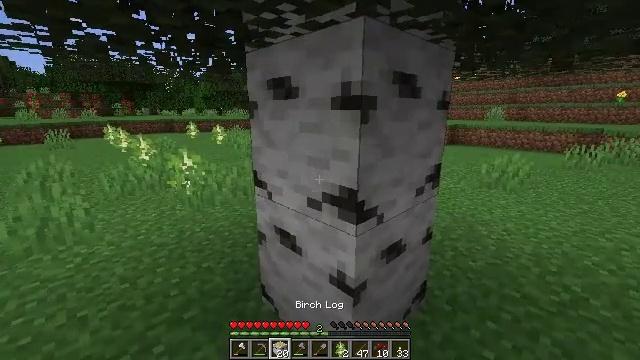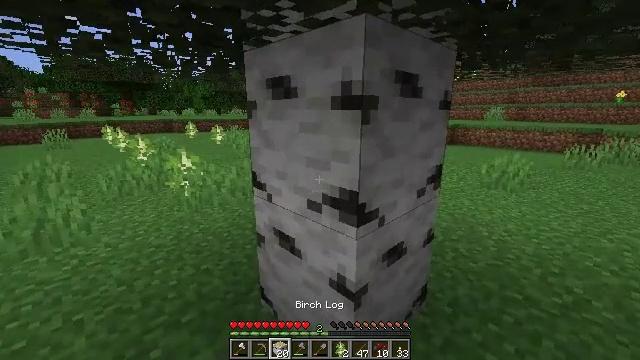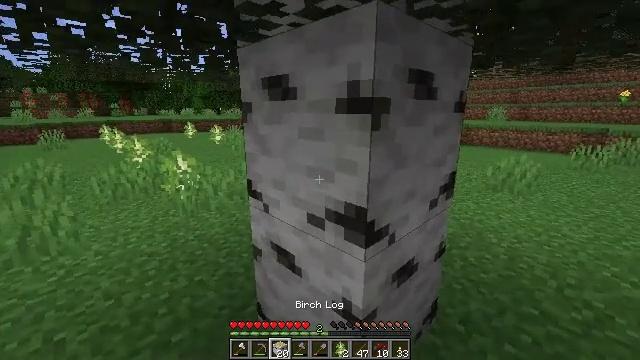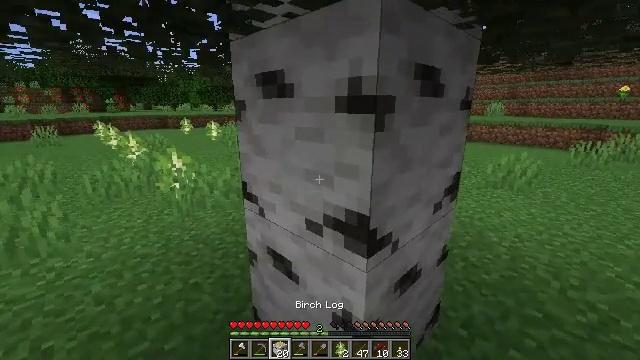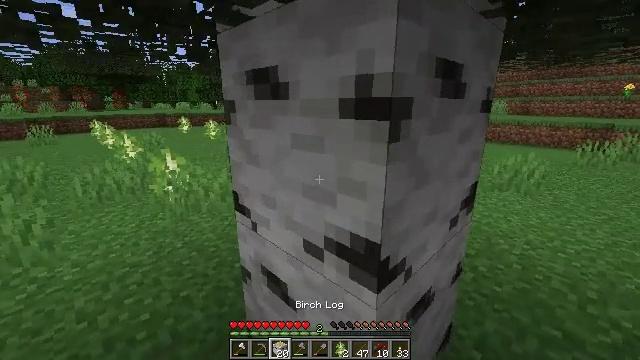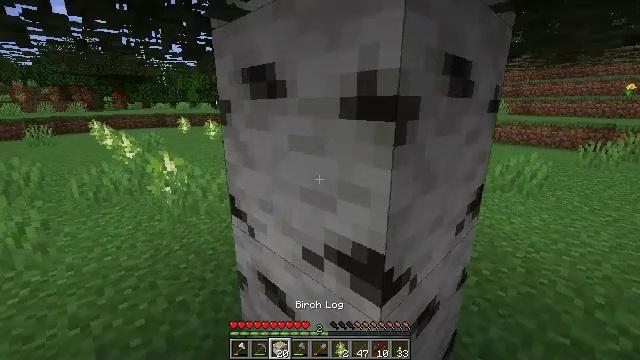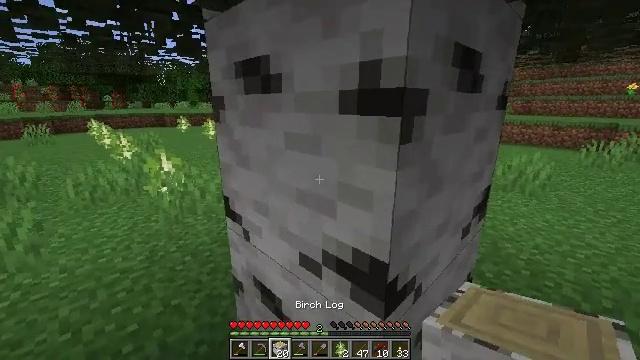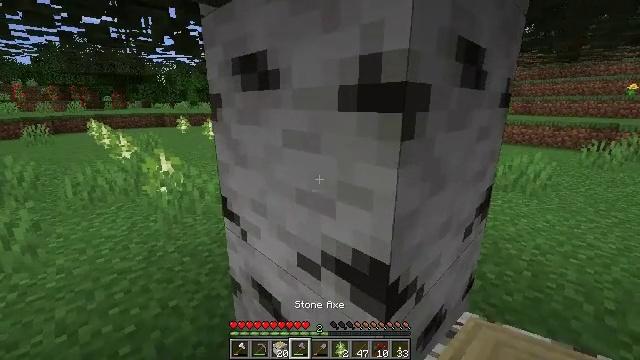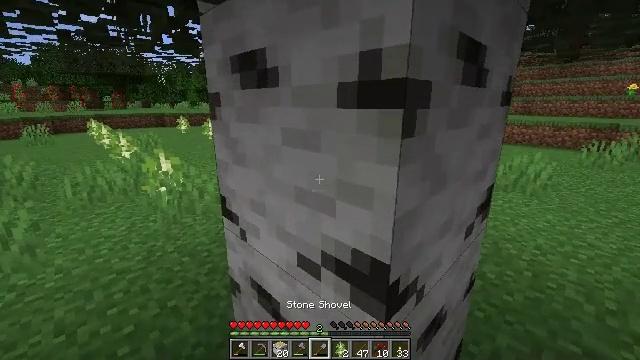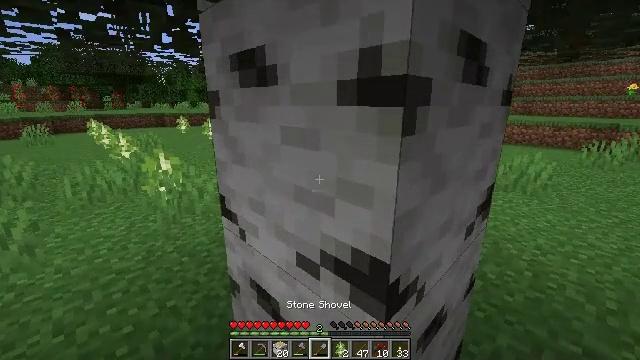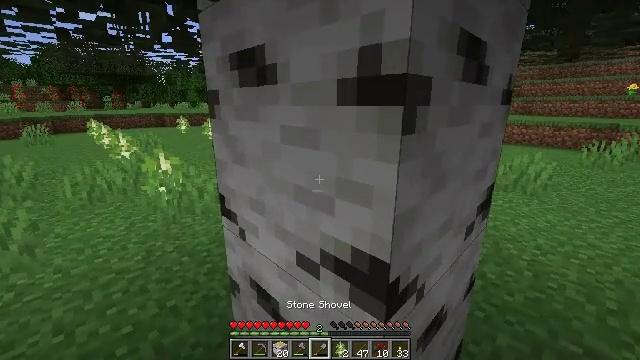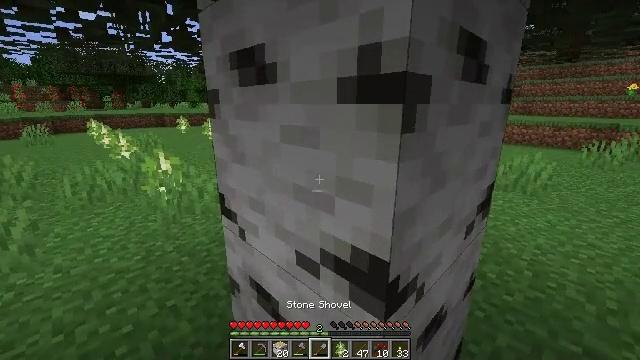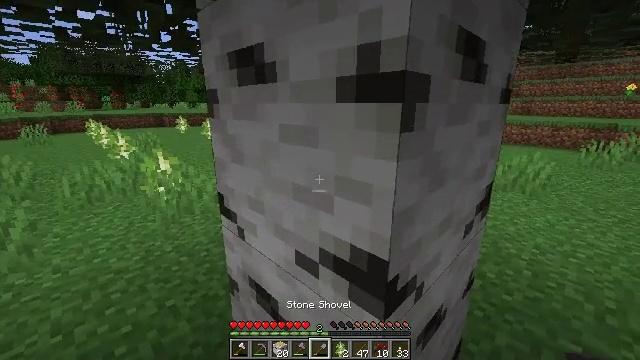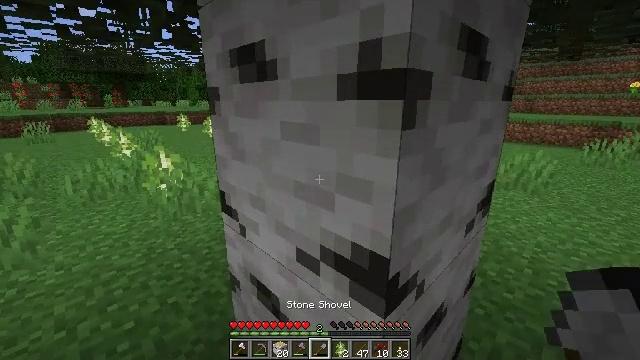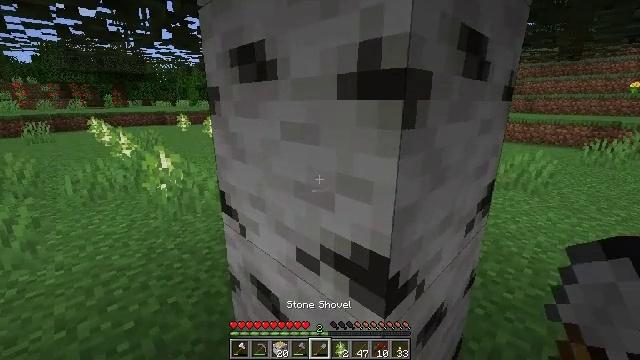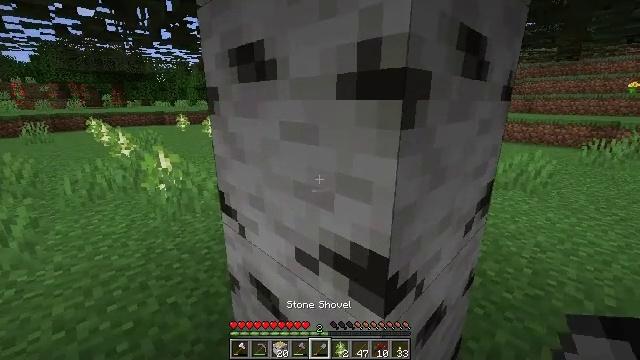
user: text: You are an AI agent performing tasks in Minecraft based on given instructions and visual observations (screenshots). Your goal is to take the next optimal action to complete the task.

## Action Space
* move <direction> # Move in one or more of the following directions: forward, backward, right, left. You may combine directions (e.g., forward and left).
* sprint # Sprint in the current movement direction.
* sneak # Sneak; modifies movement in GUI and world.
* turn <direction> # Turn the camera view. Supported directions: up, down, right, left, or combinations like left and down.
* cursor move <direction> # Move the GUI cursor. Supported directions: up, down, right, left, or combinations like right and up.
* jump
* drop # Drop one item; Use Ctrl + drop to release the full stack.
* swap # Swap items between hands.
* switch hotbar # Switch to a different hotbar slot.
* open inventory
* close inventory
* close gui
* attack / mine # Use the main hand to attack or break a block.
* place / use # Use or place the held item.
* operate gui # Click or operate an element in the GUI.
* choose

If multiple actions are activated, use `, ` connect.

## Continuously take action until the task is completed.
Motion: motion action
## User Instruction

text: Chop down the birch log.
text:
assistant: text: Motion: move forward
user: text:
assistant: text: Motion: move forward
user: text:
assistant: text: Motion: move forward
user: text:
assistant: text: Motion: no_op
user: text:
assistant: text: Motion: no_op
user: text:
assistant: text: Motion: no_op
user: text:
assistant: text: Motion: no_op
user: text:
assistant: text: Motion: no_op
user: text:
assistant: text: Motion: no_op
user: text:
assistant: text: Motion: no_op
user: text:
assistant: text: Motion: no_op
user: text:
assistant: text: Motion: no_op
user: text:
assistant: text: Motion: no_op
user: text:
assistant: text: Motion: no_op
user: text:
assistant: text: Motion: no_op
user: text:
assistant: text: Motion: no_op
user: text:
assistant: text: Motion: no_op
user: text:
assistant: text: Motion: no_op
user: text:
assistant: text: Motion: no_op
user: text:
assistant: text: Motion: move right
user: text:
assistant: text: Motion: move right
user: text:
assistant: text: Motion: move right
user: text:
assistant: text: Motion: attack / mine
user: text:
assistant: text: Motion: attack / mine
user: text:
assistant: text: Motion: attack / mine
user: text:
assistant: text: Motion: attack / mine
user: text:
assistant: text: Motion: attack / mine
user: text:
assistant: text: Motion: attack / mine
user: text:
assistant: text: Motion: attack / mine
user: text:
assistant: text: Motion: turn left and up, attack / mine